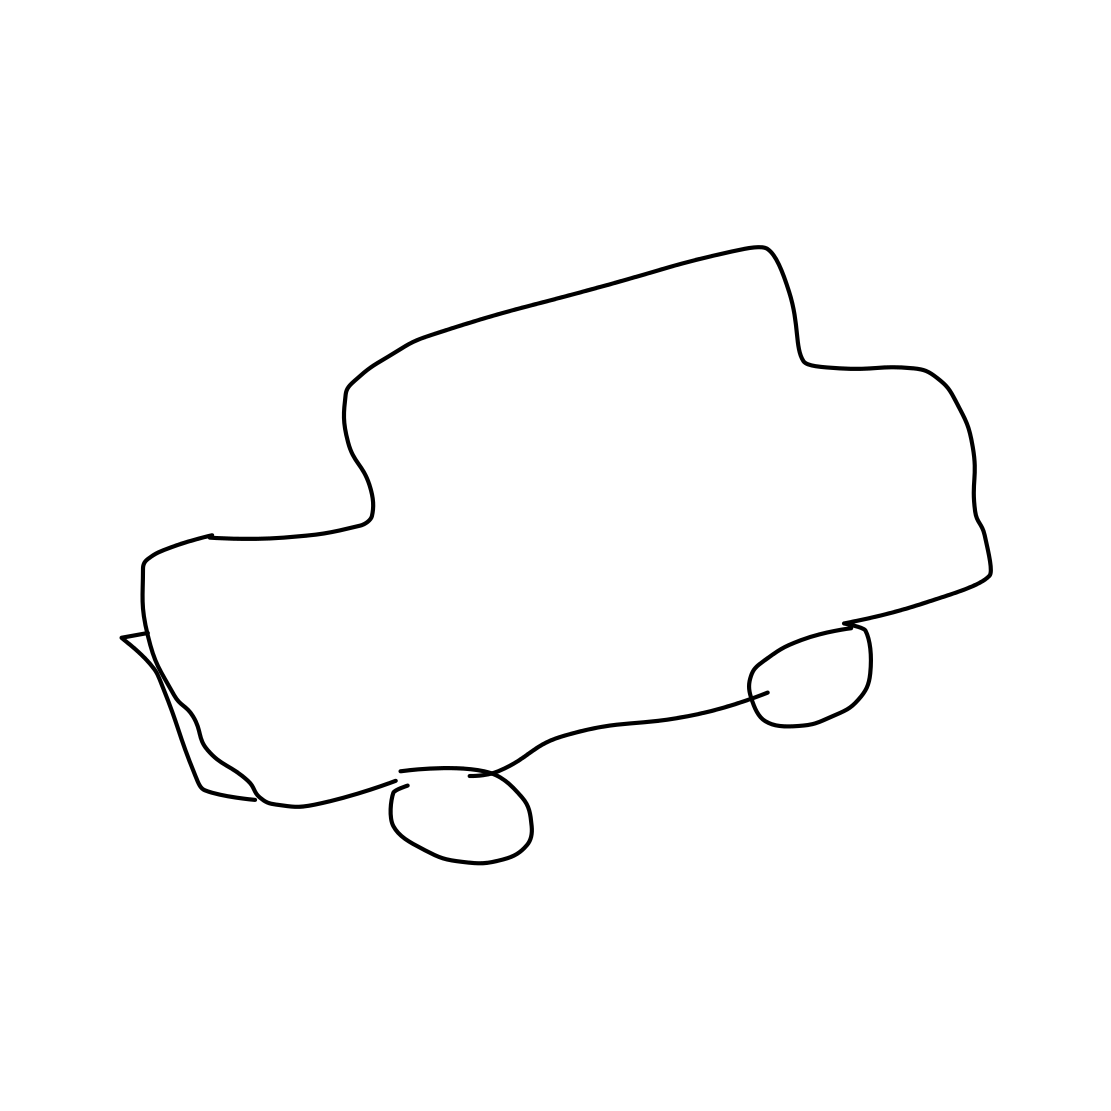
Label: suv